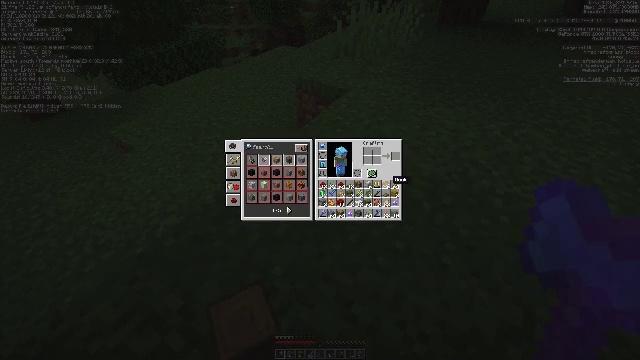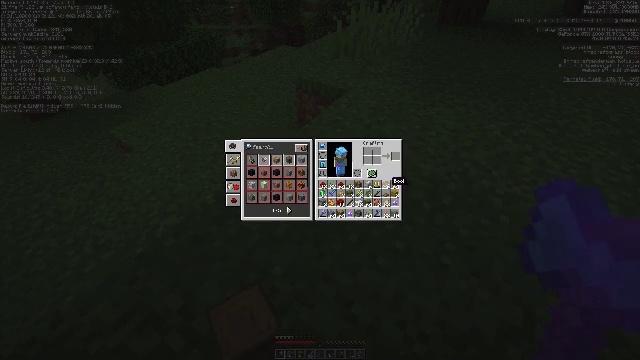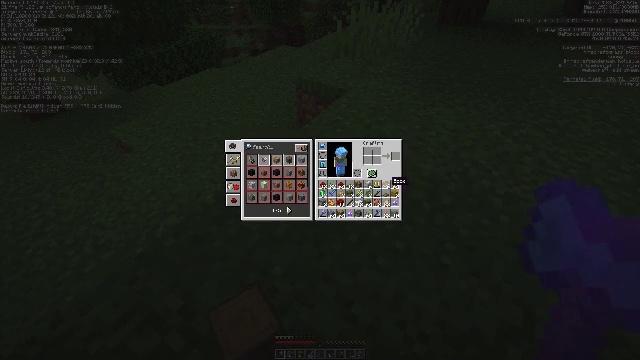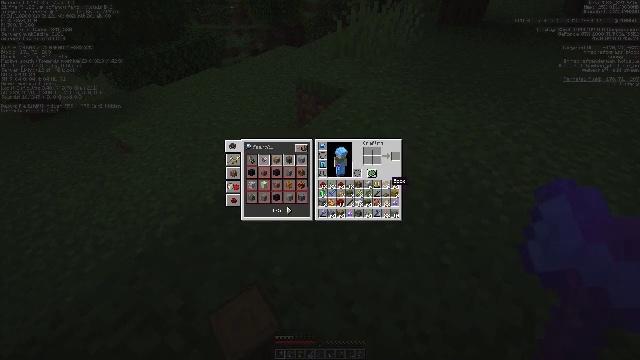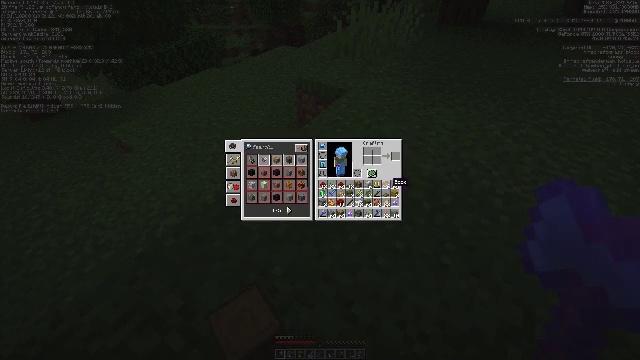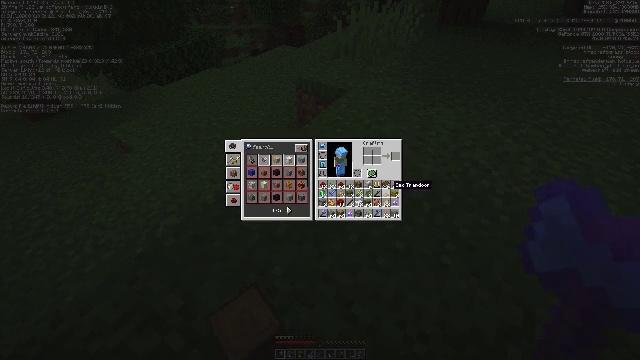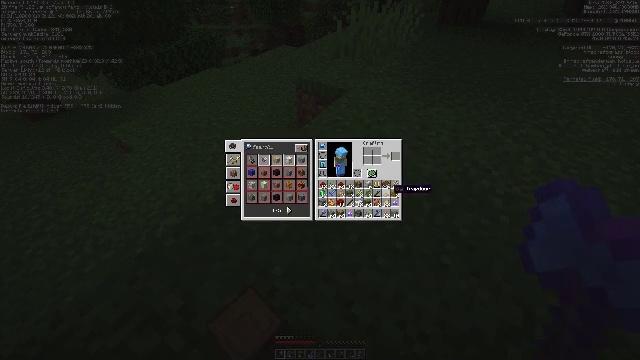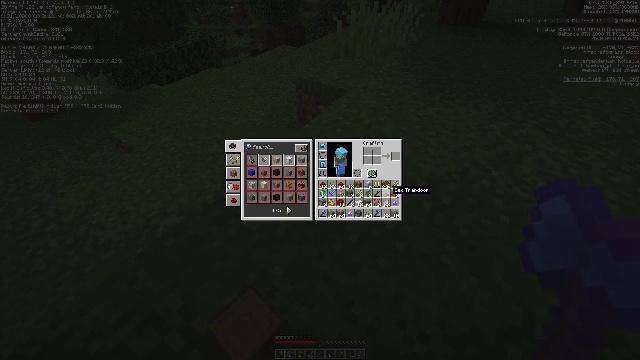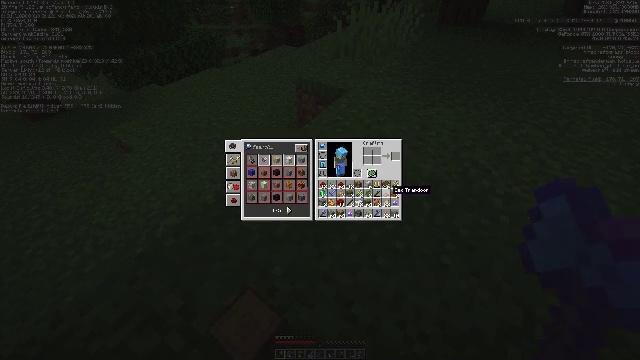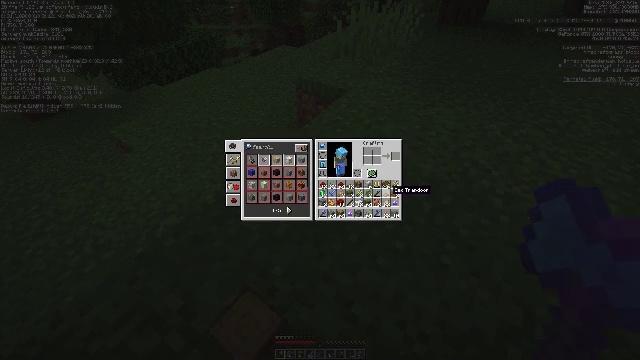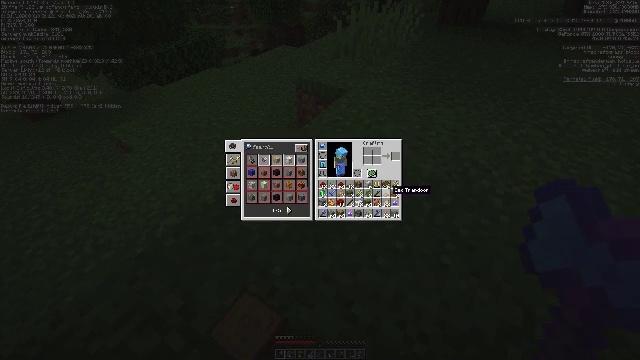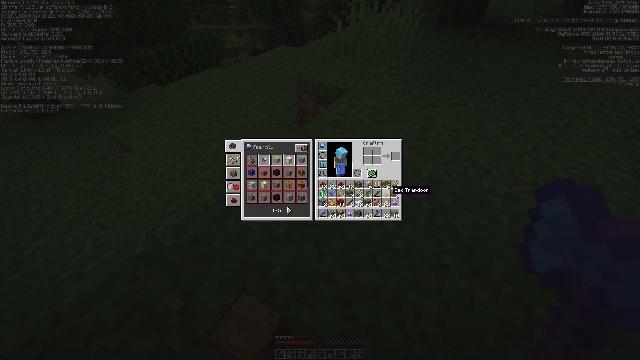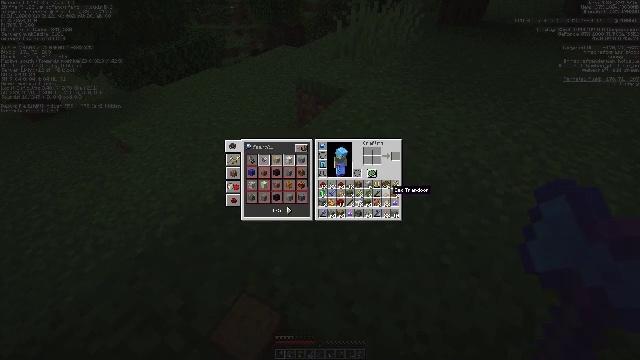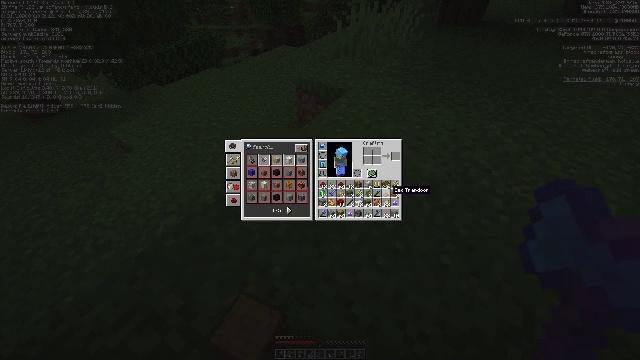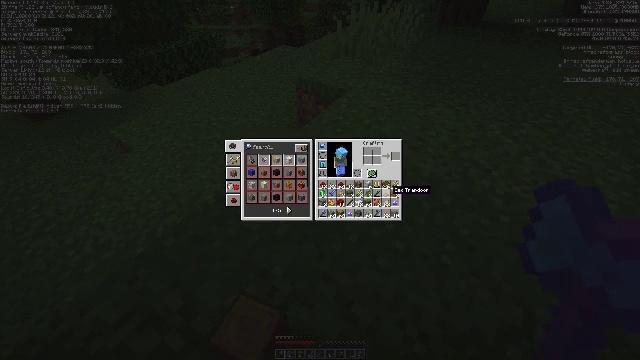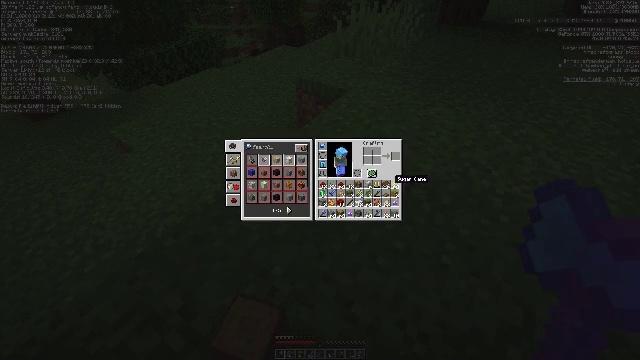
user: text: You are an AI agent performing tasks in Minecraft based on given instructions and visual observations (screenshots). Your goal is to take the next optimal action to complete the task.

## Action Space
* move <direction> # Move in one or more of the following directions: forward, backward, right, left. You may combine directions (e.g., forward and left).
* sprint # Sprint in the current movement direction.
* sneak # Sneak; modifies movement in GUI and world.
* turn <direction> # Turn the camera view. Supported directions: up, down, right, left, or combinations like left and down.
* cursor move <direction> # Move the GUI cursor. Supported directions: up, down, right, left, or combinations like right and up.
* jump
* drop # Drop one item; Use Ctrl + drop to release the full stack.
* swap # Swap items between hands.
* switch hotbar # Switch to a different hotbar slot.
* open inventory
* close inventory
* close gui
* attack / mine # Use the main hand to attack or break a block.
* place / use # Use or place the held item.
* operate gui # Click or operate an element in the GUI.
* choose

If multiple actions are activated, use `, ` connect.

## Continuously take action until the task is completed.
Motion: motion action
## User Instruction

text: Drop golden boots.
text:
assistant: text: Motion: no_op
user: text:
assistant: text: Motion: no_op
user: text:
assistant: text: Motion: no_op
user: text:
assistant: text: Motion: no_op
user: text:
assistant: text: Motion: no_op
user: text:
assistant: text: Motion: no_op
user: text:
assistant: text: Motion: no_op
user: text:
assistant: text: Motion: no_op
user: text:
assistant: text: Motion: no_op
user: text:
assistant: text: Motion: no_op
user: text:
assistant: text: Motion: no_op
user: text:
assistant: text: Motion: no_op
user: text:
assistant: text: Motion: no_op
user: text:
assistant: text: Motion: no_op
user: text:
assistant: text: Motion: turn up
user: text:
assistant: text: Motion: turn right and up
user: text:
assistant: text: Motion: turn up
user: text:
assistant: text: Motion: no_op
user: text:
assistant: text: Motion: no_op
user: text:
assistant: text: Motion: no_op
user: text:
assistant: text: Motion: turn left and down
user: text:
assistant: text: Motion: turn left and down
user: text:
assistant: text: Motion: turn left and down
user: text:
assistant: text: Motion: turn down
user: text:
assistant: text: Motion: no_op
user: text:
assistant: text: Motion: no_op
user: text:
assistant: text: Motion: no_op
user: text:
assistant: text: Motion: no_op
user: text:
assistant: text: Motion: attack / mine
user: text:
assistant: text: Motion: attack / mine